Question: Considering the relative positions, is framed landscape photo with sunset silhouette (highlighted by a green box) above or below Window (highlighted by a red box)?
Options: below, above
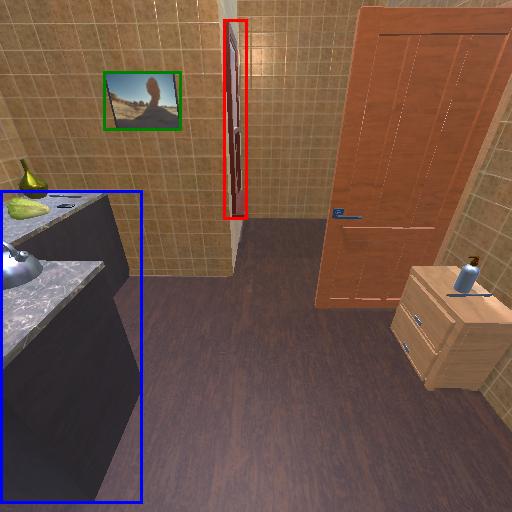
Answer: below